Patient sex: F
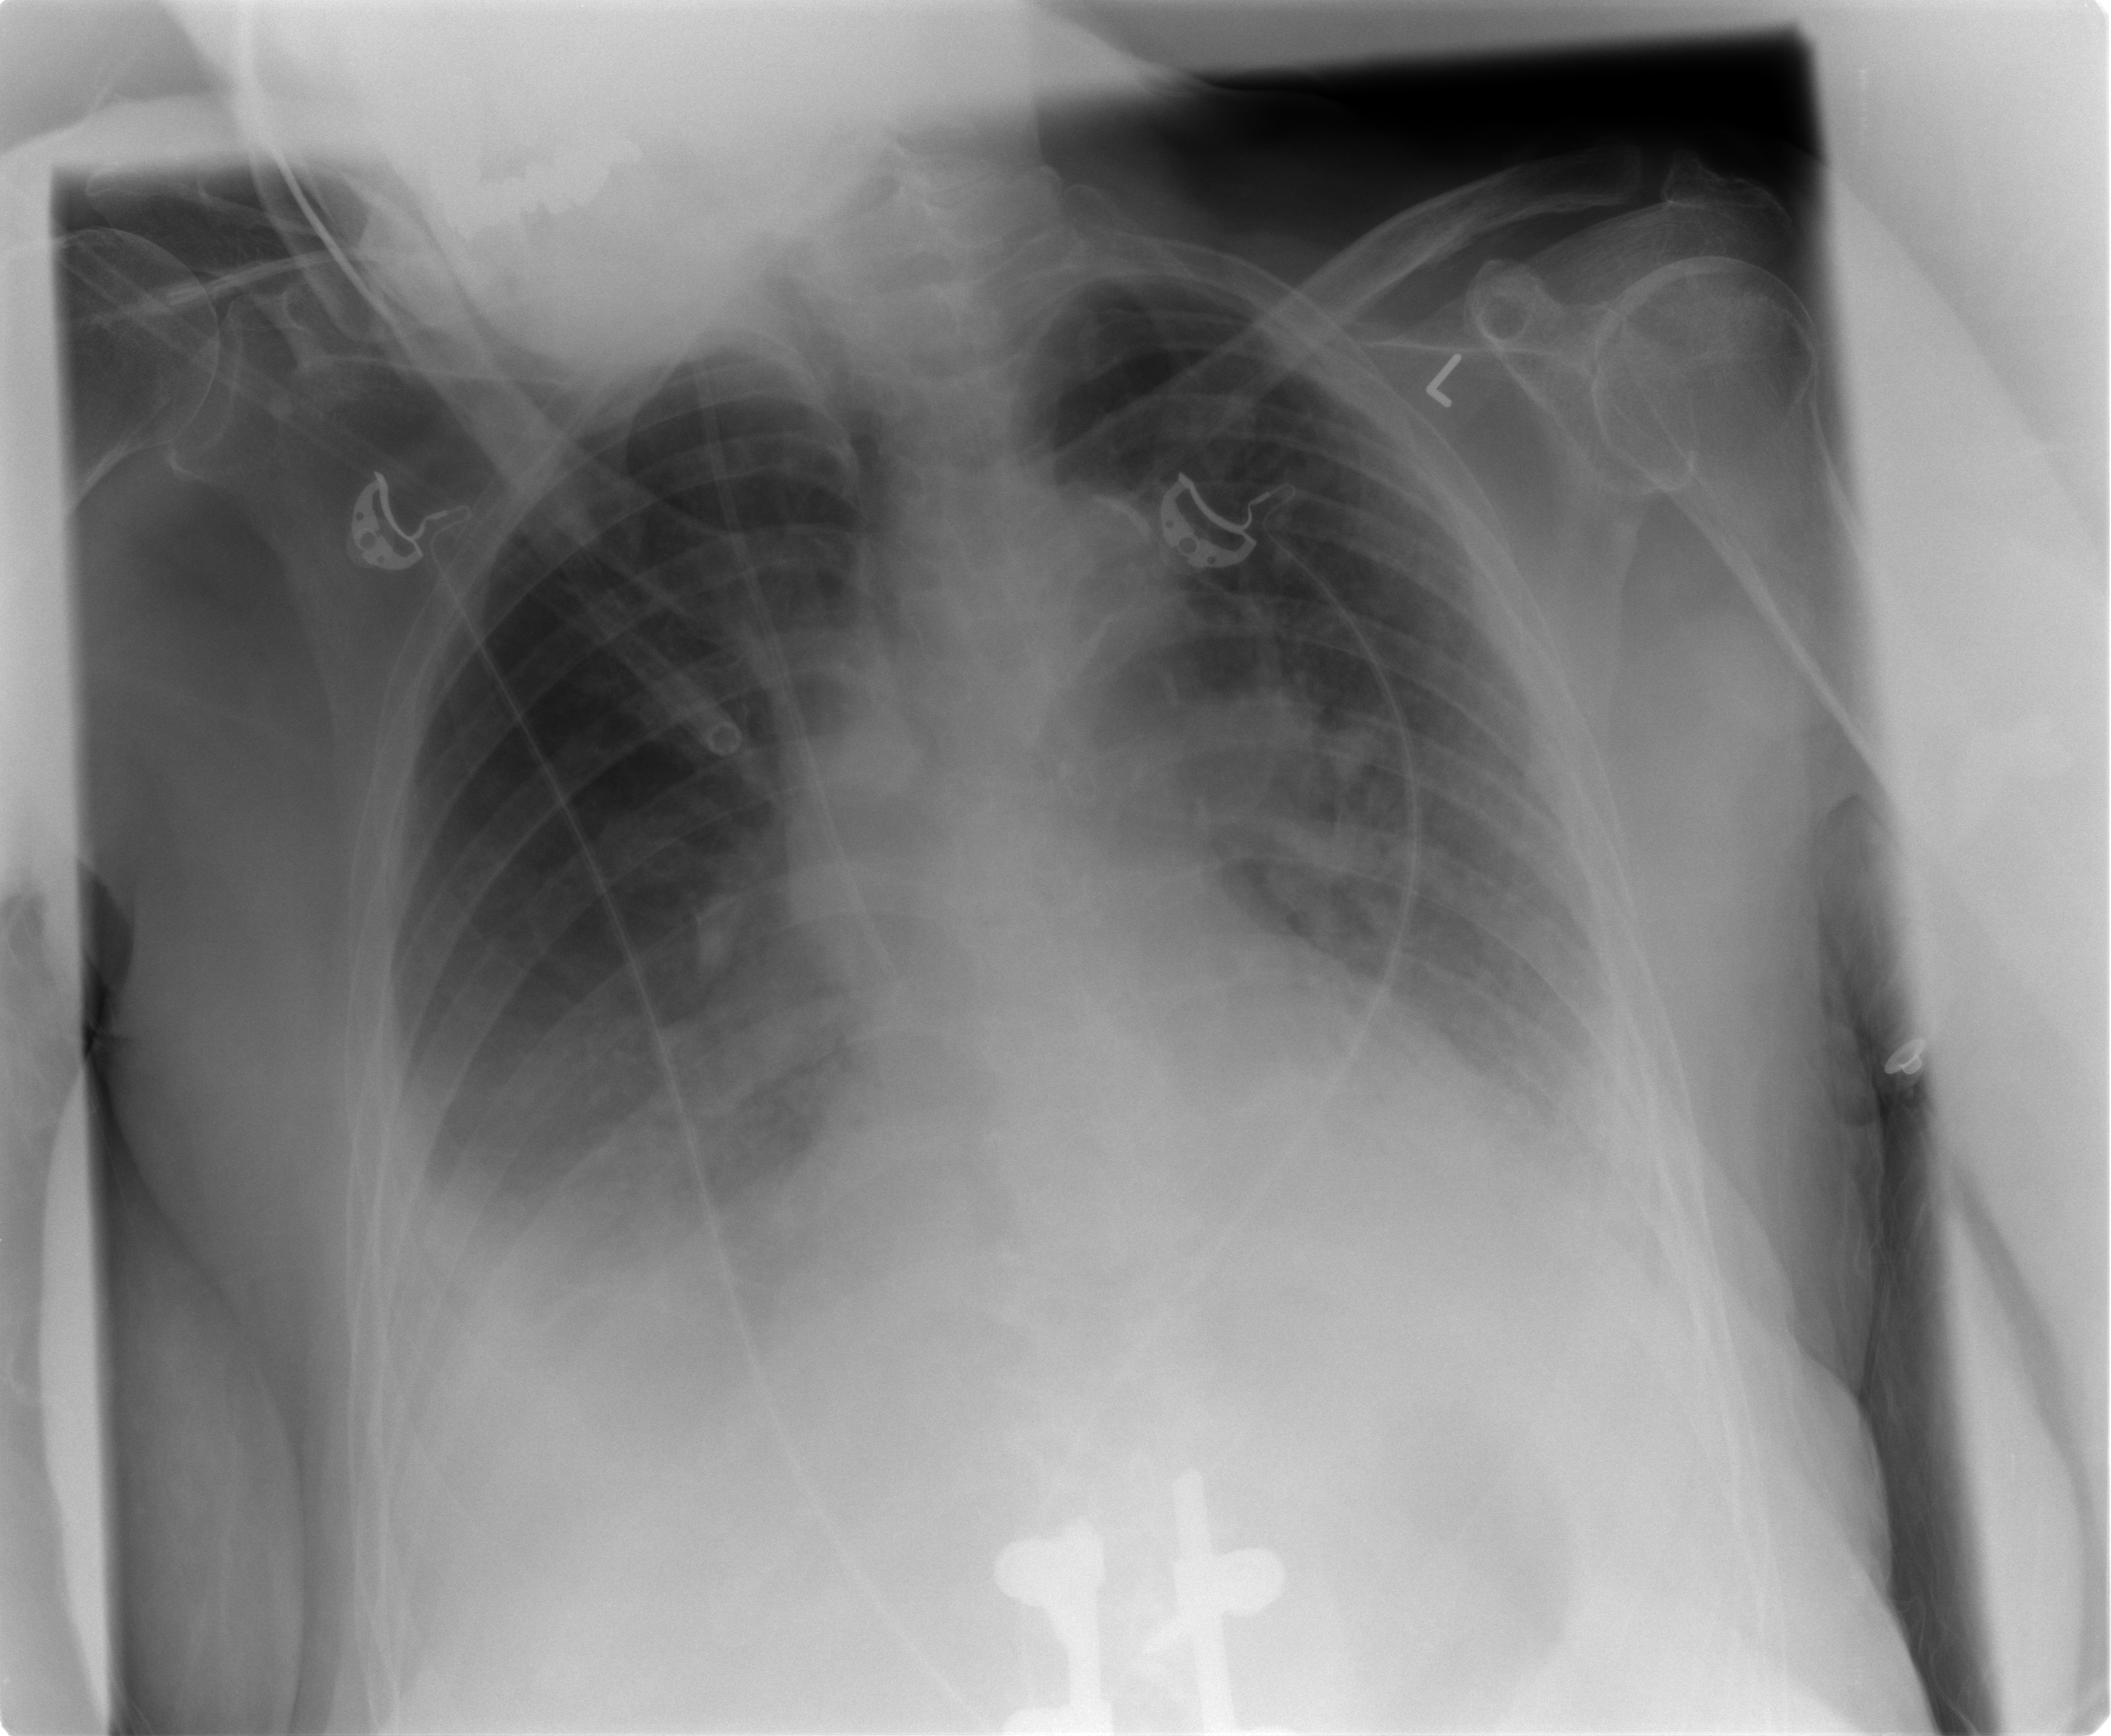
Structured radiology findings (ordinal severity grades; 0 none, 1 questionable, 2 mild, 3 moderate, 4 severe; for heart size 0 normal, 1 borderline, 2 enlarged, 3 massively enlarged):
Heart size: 1
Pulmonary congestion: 3
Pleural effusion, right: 3
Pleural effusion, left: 2
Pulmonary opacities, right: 1
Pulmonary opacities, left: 0
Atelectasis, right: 2
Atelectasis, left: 1